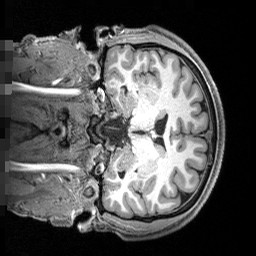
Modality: T1w
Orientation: coronal
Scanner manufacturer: siemens
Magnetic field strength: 3 T
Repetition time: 2.4 s
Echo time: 0.00256 s